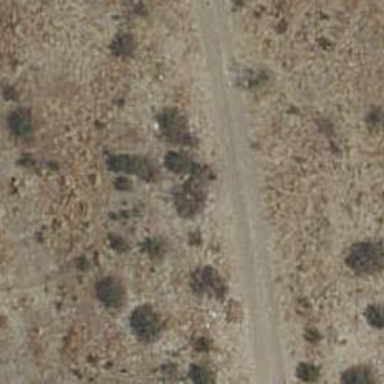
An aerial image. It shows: Dirt track road.